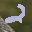
Label: 2